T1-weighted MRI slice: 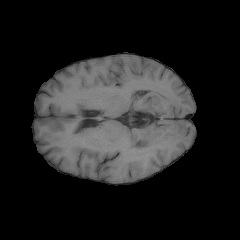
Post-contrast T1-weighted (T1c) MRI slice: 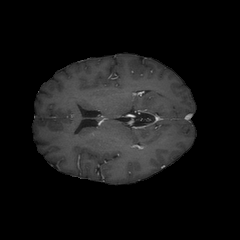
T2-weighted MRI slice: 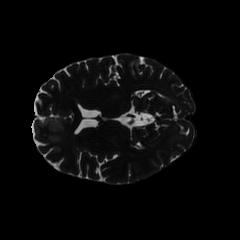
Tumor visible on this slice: yes